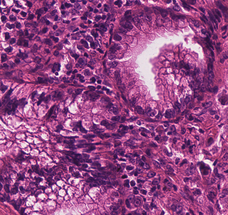
Tumor epithelial tissue: yes
Tumor-associated stroma tissue: no
Normal tissue: no